This is a demodulated (Hilbert-envelope) spectrum computed from a bearing vibration snapshot; the dashed markers indicate where each bearing fault type would appear (BPFO, BPFI, BSF, FTF). Based on the visible evidence, which condition applies: normal, inner_race, outer_race, ball?
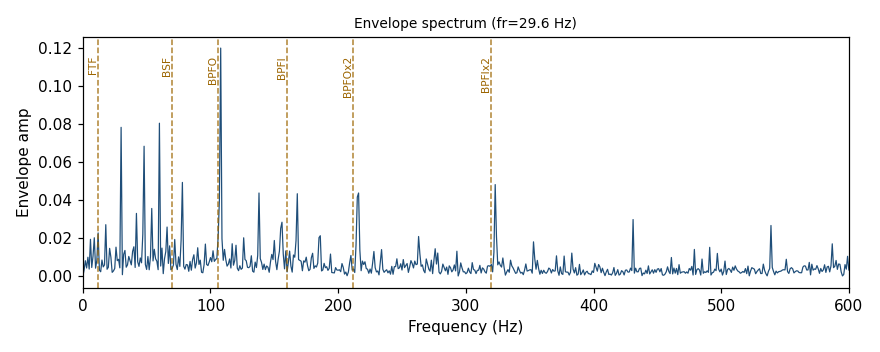
Answer: outer_race